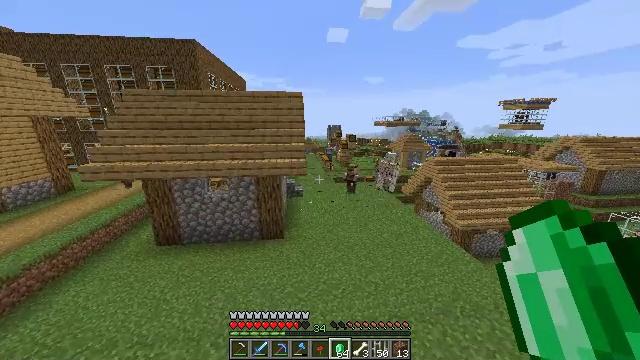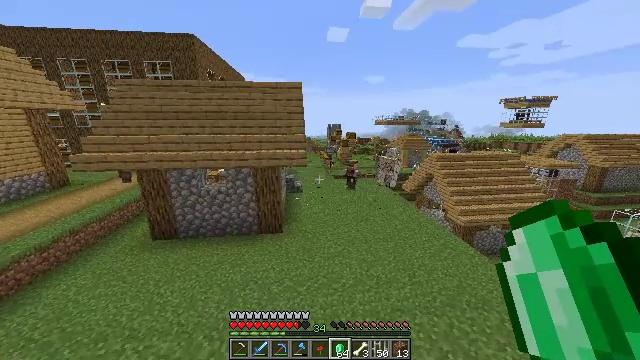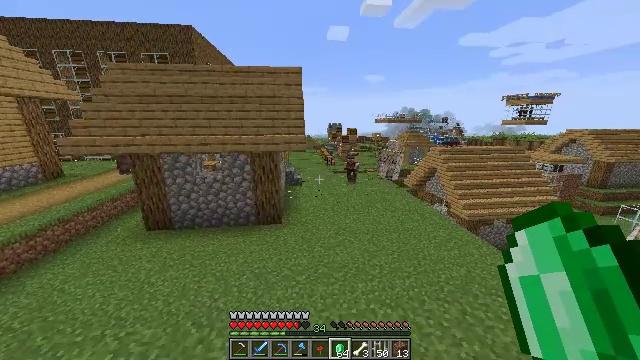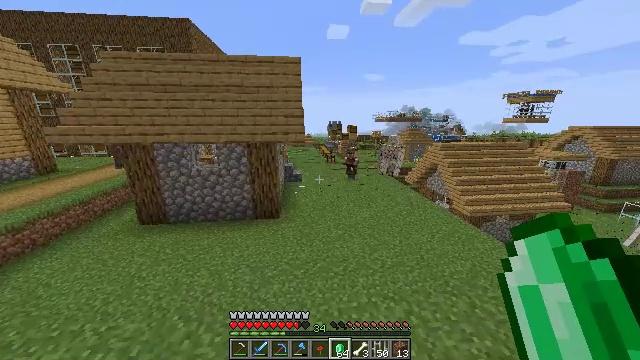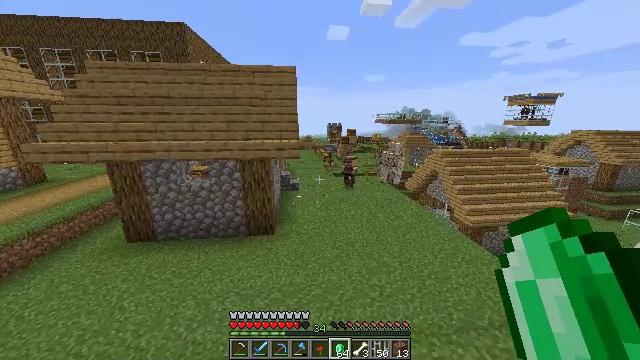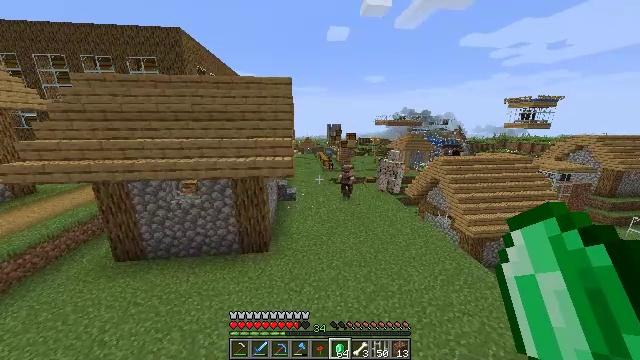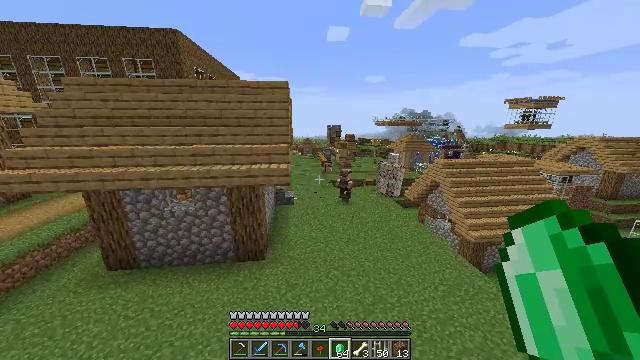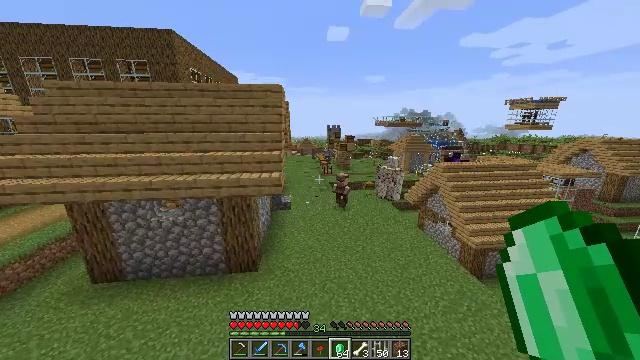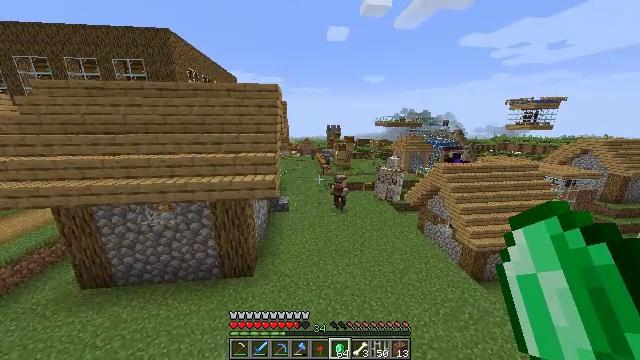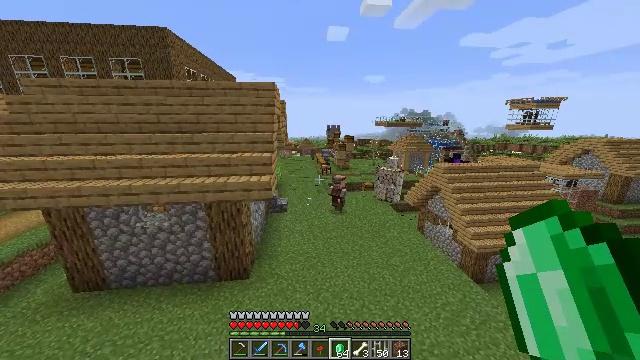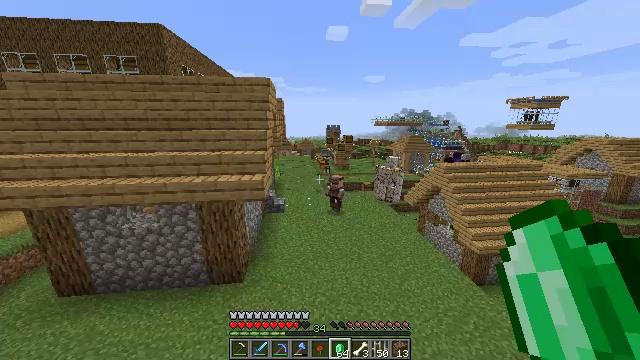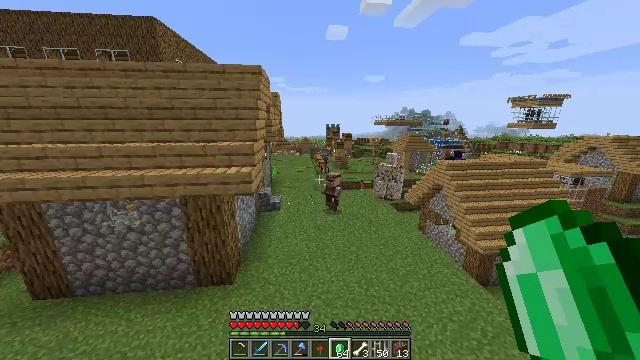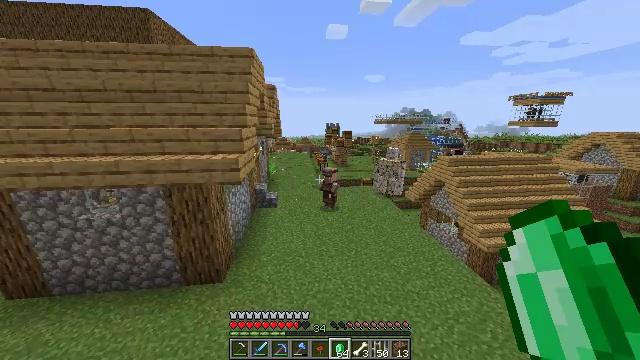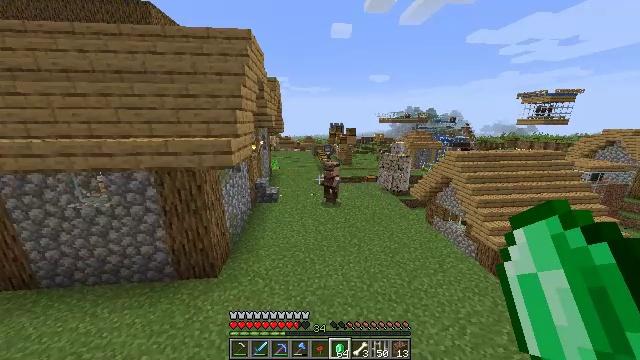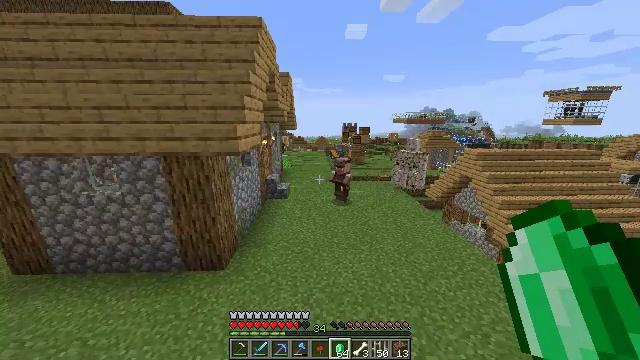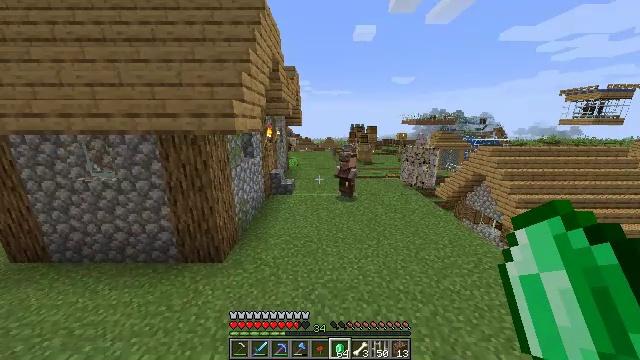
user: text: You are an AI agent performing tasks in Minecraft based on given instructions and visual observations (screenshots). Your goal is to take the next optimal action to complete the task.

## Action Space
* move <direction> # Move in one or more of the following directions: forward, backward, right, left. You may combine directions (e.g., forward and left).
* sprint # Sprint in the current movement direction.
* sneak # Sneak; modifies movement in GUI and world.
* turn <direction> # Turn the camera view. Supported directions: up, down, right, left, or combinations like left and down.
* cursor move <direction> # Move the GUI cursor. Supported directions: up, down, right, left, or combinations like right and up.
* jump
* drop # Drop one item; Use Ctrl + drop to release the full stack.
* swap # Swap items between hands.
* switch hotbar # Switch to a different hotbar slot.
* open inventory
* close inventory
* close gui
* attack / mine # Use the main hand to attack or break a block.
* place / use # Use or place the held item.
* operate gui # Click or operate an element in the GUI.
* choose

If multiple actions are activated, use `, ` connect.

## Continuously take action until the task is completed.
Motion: motion action
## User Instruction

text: Create a chainmail helmet in the crafting grid.
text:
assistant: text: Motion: move forward and move right, sprint, jump
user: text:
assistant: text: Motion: move forward and move right, sprint, jump
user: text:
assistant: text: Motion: move forward and move right, sprint, jump
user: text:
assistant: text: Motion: move forward and move right, sprint, jump
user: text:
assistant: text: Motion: move forward and move right, sprint, jump
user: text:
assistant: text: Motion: move forward and move right, sprint, jump
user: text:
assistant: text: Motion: move forward and move right, sprint, jump
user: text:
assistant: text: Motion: move forward and move right, sprint, jump
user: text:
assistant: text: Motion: move forward, jump
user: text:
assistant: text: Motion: move forward, jump
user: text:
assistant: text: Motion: move forward
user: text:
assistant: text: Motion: move forward
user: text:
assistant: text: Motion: move forward, turn left
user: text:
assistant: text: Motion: move forward, sprint, turn left
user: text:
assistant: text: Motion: move forward, sprint, turn left
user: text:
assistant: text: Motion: move forward, sprint
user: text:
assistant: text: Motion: move forward, sprint
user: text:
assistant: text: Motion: move forward
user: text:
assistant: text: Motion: move forward
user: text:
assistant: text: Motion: move forward
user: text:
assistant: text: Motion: move forward, sprint
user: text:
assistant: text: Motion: move forward, sprint
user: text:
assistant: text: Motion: move forward, sprint, turn left
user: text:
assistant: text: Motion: move forward, sprint, turn left
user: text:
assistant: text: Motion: move forward, turn left
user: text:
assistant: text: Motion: move forward
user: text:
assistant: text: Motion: move forward
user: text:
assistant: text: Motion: move forward
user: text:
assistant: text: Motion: move forward
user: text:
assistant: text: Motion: move forward